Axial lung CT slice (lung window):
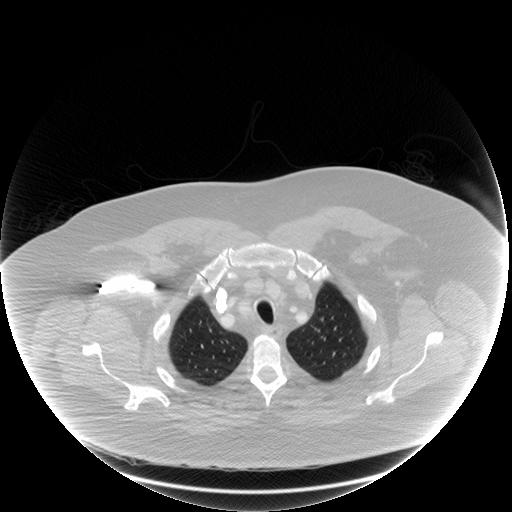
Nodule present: no